Question: I have a Parent form with multiple child forms appearing in it.
On all the child forms I have turned off all the Min/Max button options an set the border to 'none'.
Yet there is a small border appearing in between the main form window border and the Menustrip control docked to the top of the main form.
What is this additional layer, and how do I get rid of it.

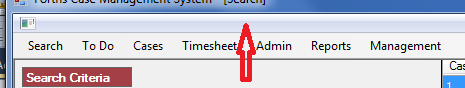
Answer: The answer was as per @Hans Passants comment
It is a bug in Winforms, it forgets to throw an exception when you try to create an MDI child form without a border. MDI children must have a border. If you don't want to make the child windows resizable then you don't have a use for MDI.
Thank you